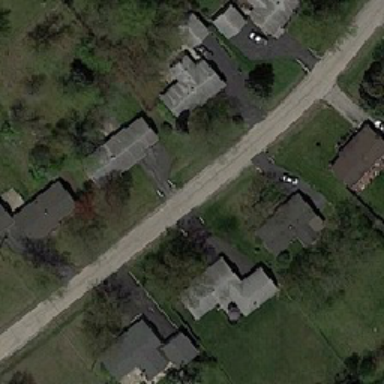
Many houses planted trees before them .